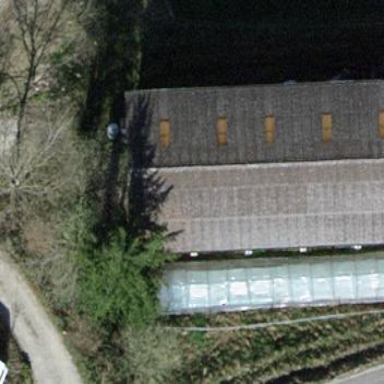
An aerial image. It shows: Farm auxiliary building with gabled roof.